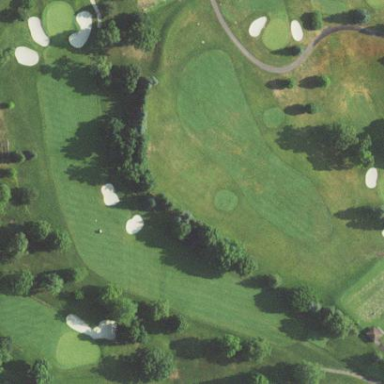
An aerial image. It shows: Grassy area designated as golf fairway.